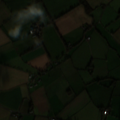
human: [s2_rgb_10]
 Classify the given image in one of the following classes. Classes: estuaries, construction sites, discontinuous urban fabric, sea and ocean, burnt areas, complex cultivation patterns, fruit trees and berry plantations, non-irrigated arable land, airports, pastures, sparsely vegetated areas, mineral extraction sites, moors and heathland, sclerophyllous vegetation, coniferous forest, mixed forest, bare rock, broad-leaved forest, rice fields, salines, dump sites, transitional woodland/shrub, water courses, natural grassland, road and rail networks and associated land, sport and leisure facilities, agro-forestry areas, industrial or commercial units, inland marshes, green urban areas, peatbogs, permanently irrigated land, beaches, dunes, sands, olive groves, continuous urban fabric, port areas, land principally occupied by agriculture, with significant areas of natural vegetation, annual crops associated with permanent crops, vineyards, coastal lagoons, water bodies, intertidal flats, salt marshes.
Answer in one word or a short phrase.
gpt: non-irrigated arable land, pastures